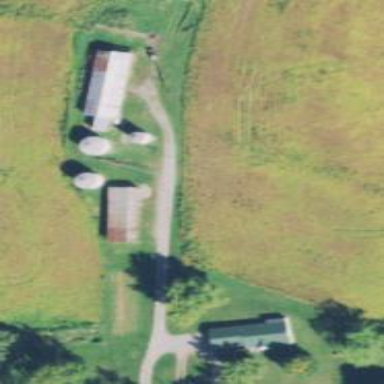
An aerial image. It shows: Silo.